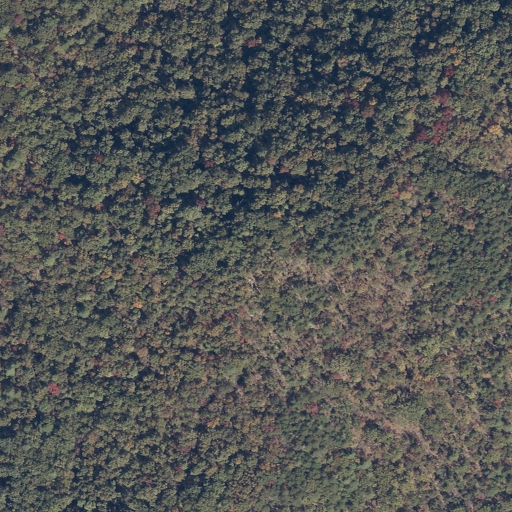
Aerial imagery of mountain in Alabama named Mount Royal containing deciduous forest and mixed forest